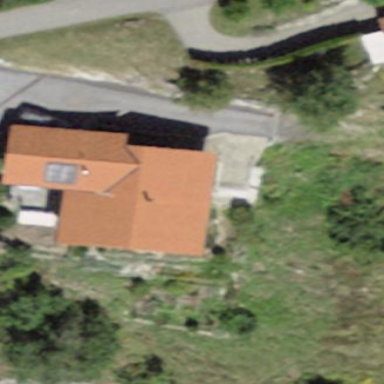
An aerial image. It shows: Detached building.